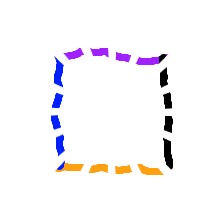
Shape: square